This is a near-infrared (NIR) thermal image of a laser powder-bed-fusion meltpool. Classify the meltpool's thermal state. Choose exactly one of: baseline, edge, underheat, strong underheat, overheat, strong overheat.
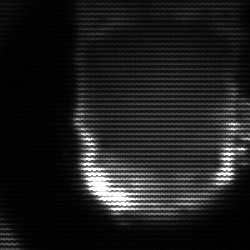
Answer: baseline